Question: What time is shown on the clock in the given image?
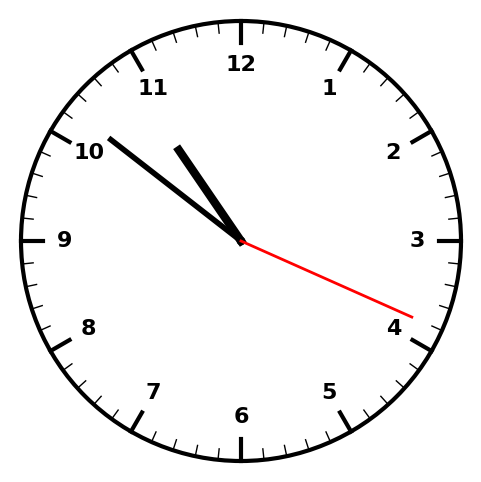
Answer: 10:51:19